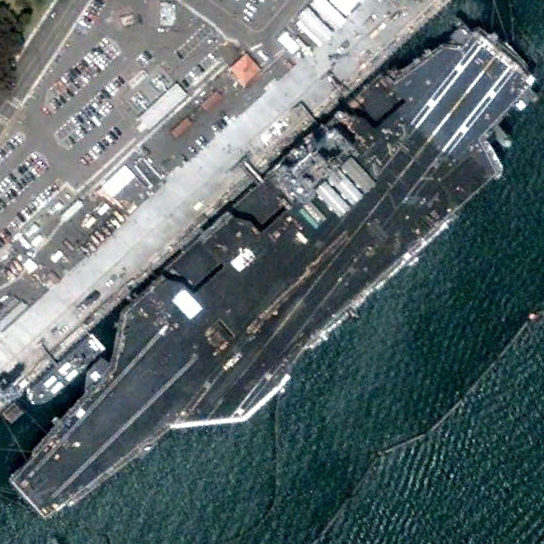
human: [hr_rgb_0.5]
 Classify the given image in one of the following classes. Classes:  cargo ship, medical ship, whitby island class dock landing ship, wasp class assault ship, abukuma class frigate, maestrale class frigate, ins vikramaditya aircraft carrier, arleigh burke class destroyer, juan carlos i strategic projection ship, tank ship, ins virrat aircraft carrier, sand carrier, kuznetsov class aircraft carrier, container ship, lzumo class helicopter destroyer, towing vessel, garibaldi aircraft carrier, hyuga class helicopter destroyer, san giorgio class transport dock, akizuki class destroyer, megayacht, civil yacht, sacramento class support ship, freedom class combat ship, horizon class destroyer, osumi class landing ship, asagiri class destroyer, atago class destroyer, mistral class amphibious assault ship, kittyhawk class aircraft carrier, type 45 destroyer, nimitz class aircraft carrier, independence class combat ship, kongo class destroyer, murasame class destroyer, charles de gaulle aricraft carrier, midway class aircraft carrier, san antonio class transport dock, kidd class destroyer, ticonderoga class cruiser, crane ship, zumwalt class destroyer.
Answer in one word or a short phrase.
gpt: Nimitz class aircraft carrier